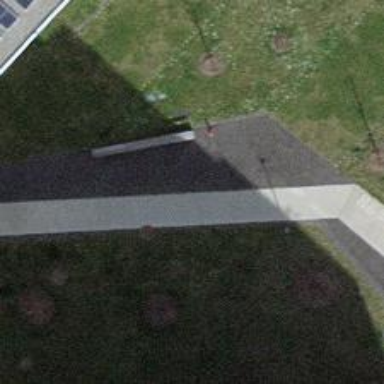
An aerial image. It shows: Bench.